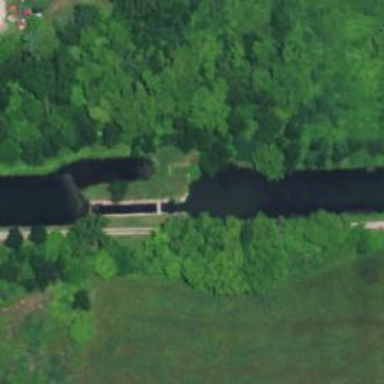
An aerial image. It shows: Canal.